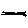
Label: line